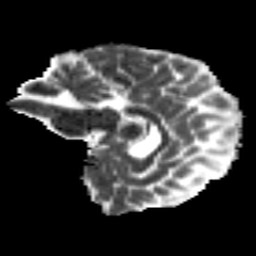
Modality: MD
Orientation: sagittal
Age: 24
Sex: female
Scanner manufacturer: siemens
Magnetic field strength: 3 T
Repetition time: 8.8 s
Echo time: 0.085 s